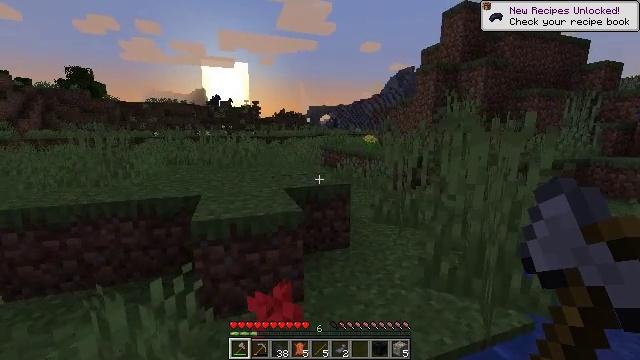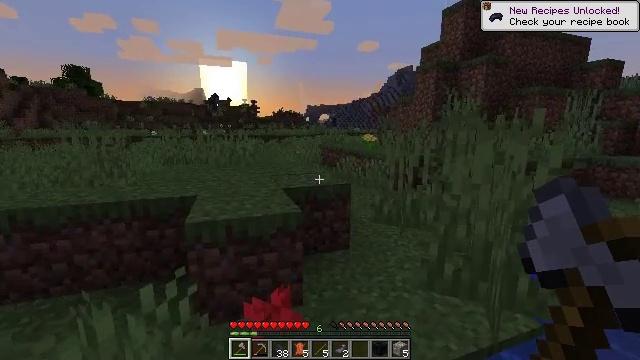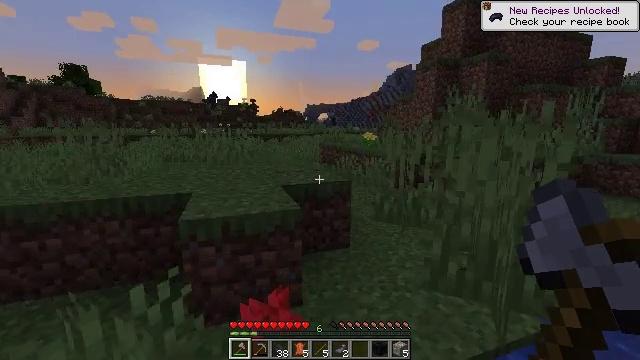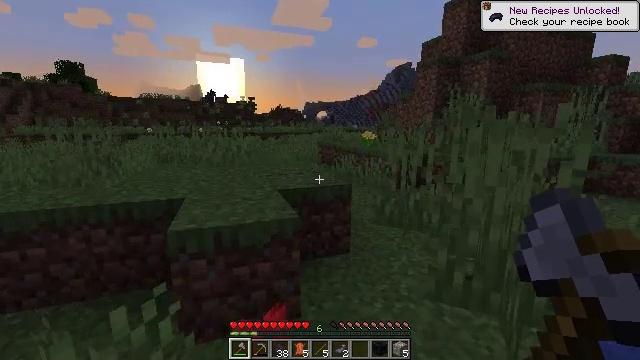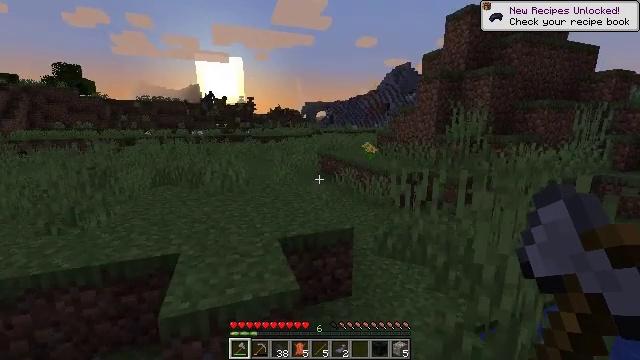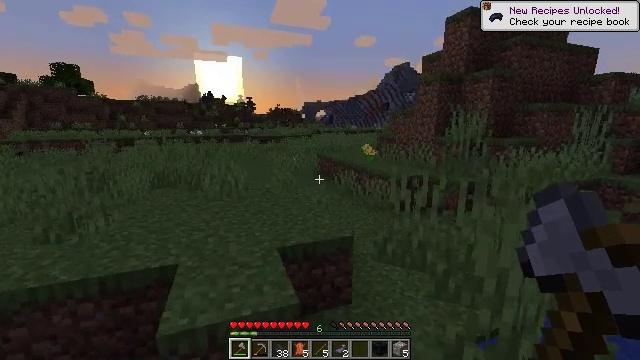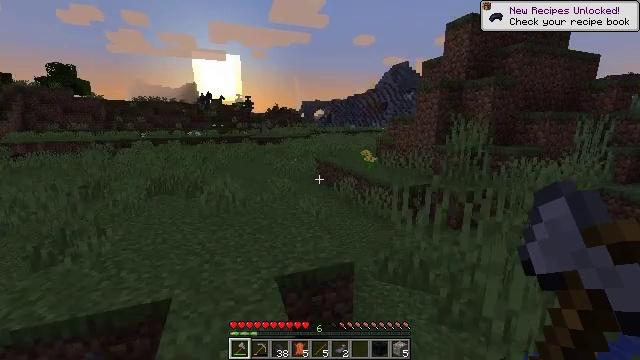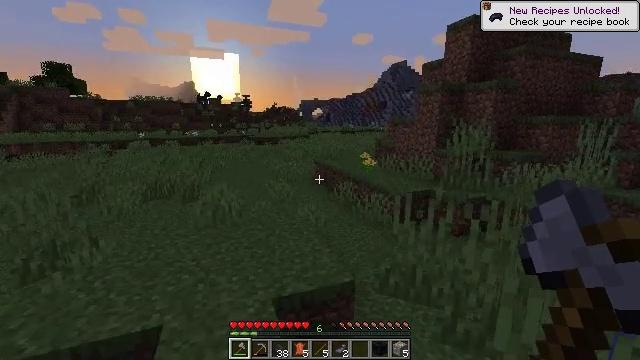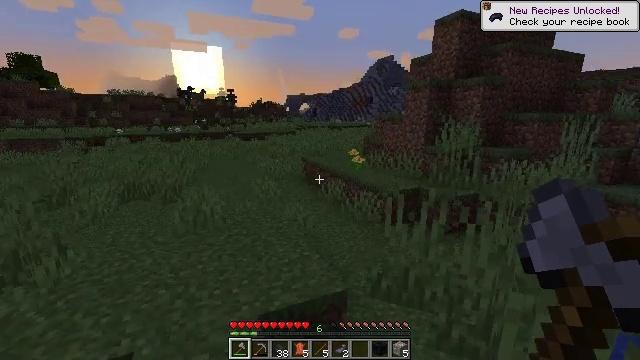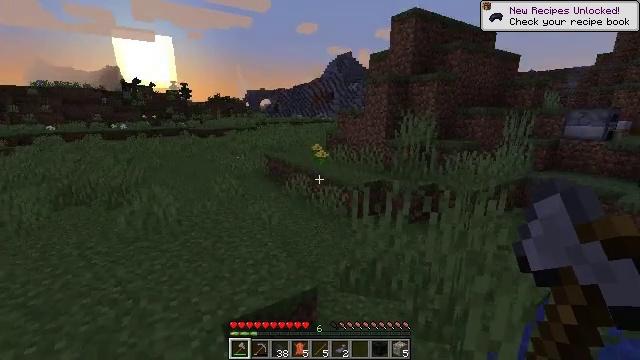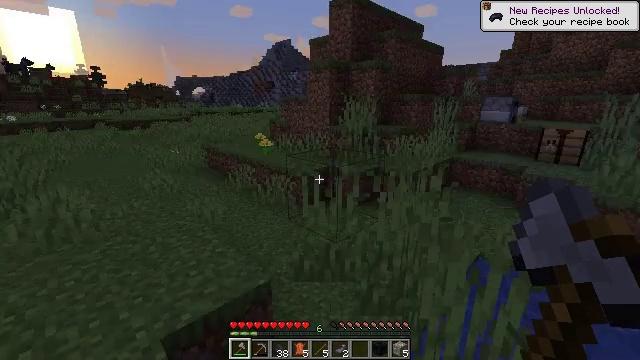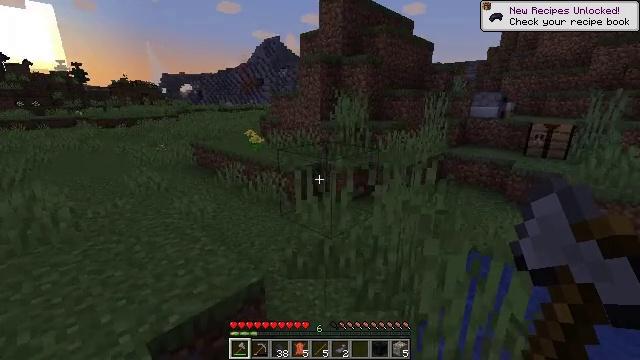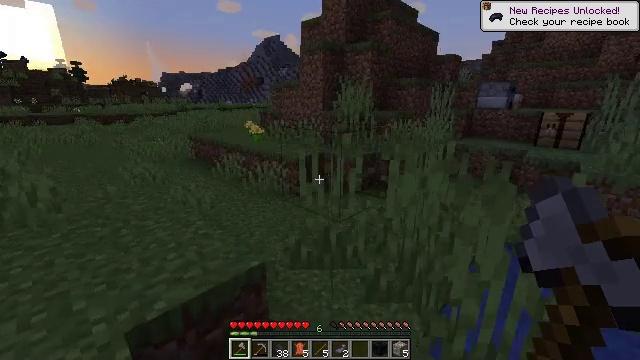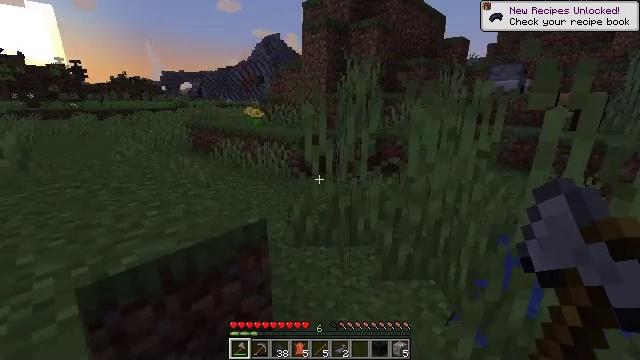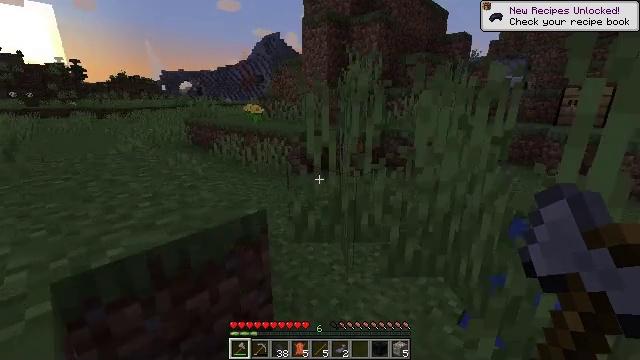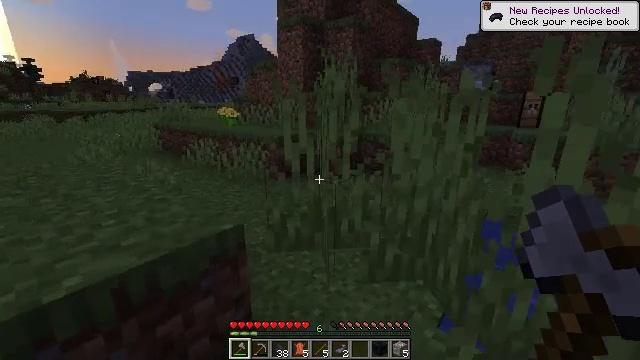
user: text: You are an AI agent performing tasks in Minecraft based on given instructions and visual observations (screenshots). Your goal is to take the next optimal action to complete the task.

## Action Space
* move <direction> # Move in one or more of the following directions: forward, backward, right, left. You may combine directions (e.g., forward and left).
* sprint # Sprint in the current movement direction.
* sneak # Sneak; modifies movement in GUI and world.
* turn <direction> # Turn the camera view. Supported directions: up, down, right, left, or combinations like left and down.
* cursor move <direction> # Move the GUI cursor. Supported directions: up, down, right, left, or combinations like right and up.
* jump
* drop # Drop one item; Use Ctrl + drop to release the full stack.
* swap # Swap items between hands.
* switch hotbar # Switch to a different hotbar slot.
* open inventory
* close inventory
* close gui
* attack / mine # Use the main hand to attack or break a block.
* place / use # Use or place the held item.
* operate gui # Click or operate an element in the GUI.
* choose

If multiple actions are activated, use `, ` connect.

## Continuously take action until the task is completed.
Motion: motion action
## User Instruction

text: Open your crafting menu to craft black dye.
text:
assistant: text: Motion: move forward, jump
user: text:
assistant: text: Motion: move forward, jump
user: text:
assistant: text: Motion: move forward, jump
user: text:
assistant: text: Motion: move forward, jump
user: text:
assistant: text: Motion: move forward, jump
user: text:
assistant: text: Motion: move forward, jump
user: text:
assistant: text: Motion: move forward, jump
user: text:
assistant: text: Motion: move forward, turn right and down, jump
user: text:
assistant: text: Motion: move forward, turn right, jump
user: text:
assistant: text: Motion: move forward, turn right and down, jump
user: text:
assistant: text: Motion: move forward, turn right, jump
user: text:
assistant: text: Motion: move forward, jump
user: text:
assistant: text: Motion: move forward and move left, jump
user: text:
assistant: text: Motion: move forward and move left, jump
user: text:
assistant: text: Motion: move forward and move left, turn right, jump
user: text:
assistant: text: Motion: move forward and move left, turn right and up, jump
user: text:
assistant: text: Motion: move forward and move left, turn right and up, jump
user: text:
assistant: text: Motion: move forward, jump
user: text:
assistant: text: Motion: move forward, turn right and up, jump
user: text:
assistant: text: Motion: move forward, turn right and up, jump
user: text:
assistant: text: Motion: move forward, turn right and up, jump
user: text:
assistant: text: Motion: move forward, jump
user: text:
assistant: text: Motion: move forward, jump
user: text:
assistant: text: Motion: move forward, jump
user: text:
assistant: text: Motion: move forward, jump
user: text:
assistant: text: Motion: move forward, jump
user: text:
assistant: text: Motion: move forward, jump
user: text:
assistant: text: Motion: move forward, jump
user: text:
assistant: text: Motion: move forward, jump
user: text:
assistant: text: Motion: move forward, jump